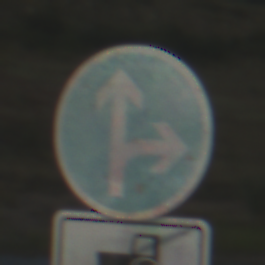
Verkehrszeichen: VorgeschriebeneFahrtrichtungGeradeausOderRechts
Zusatzzeichen unten: MehrspurigeFahrzeugeFrei8
Umgebung: Outdoor, RoadRail
Tageszeit: SunriseSunset
Wetter: PartlyCloudy
Licht: Natural
Jahreszeit: NotSpecified
Kontrast: LowContrast